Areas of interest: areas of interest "Library of Chengyang"
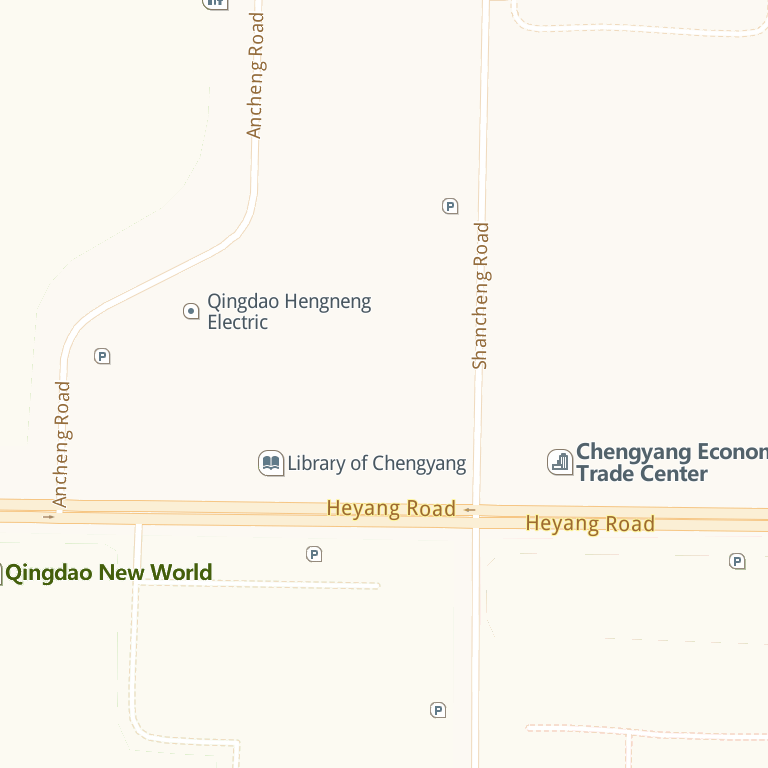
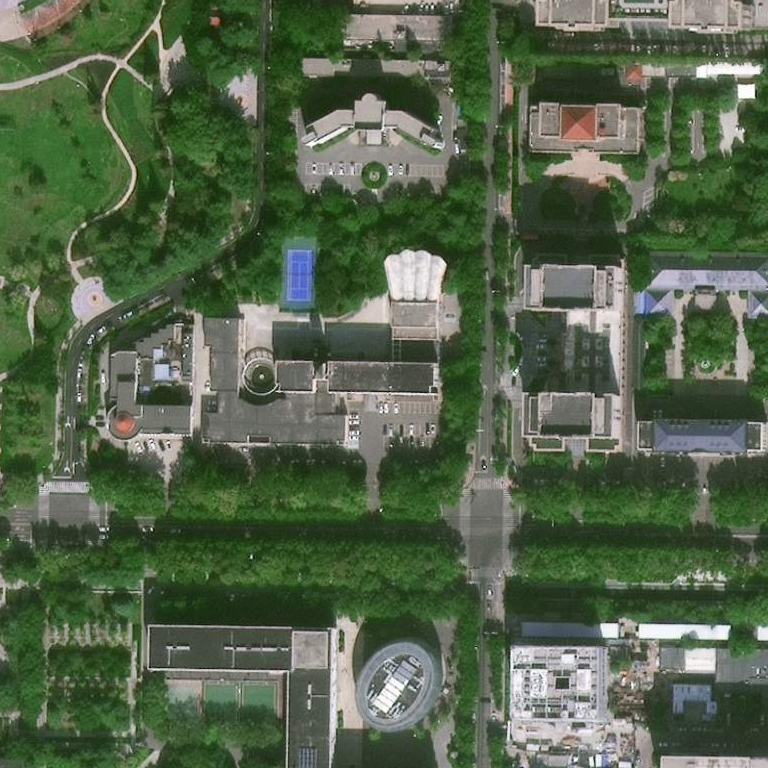